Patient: sex M, age 75
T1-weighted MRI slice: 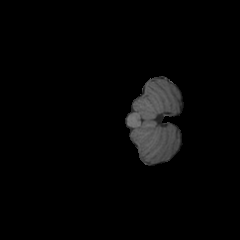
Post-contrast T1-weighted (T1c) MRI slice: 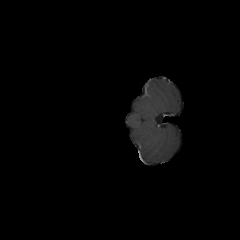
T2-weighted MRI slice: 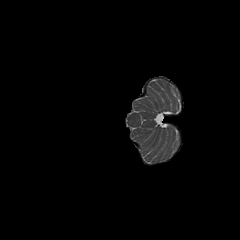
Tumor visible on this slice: no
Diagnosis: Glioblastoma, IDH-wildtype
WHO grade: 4